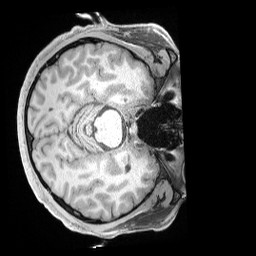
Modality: T1w
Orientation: axial
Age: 34
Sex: male
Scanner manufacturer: siemens
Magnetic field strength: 3 T
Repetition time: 2 s
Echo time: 0.00211 s